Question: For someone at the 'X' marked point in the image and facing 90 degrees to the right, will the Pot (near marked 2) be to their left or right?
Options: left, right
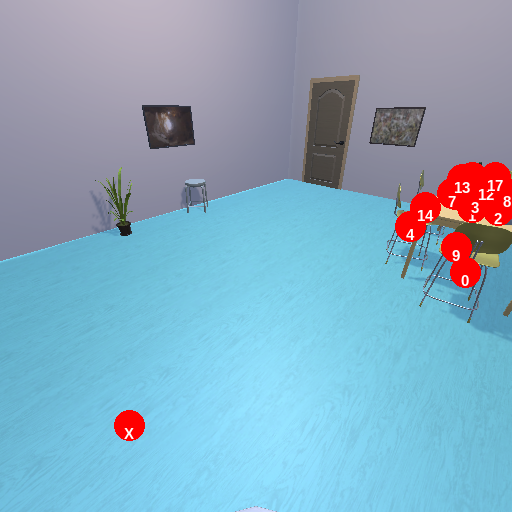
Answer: left